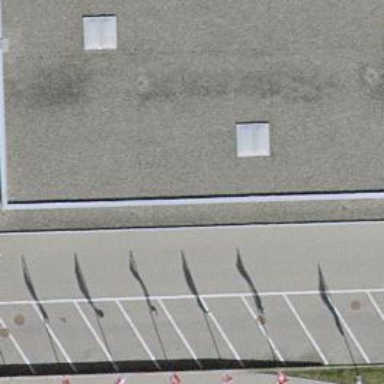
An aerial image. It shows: Motorcycle parking facility.